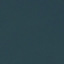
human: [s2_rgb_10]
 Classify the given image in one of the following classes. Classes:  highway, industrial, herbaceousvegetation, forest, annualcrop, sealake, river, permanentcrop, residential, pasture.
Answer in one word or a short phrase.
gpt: SeaLake